Question: what is the right way to do user activity logs like how facebook does it and really fast at it too. i have a website for a client, which has activity logs the activity of user and show to his/her friends/family/followers but its very slow, we are willing to make changes in database, if it will help improve user interactivity and do the logs right way. im sure lots of people already research on it, but i cant find any links for it, that shows how its done proper way, so i can implement that too. any help?

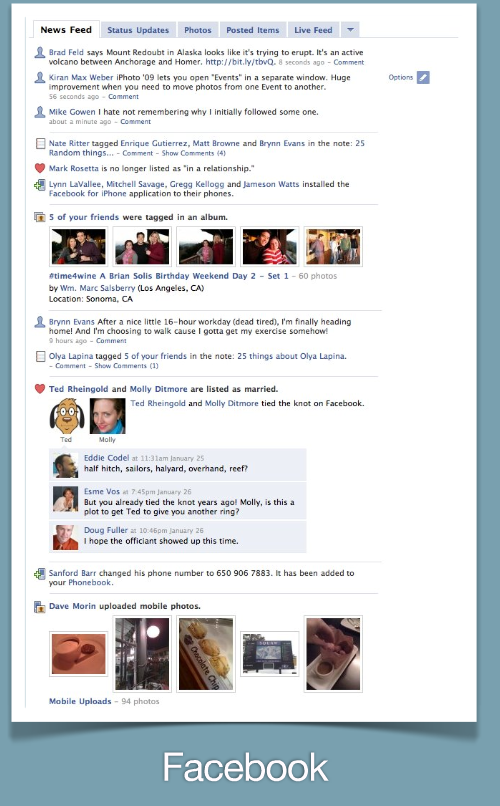
Answer: Well, Facebook's architecture is highly scalable, and they have a lot of "front doors" to data requests, and some real muscle behind that to crunch data effectively.
The first question is, how many concurrent users is this app supposed to handle? <100, just make sure your data layer is well-indexed and that you're making "smart" queries (get exactly the data you need to show a page, no more no less, using indexed criteria). If there's a lot of data to return for a query, chunkify it in the query ('SELECT TOP 25 ... FROM Activity WHERE Activity.Date < <date of the last record of the last page you retrieved>') Low hundreds, think about a replication server to separate non-realtime or less often-used tasks, or simply to load-balance. High hundreds, start thinking of a server cluster with distributed tables and bulk transaction shipping. More than that and you're beyond my expertise on enterprise architecture.
Your first steps in any case:
- - - - - - -